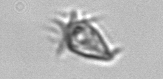
Label: Paratontonia_gracillima